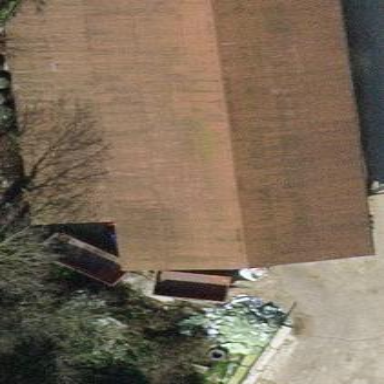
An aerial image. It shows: Farm building.